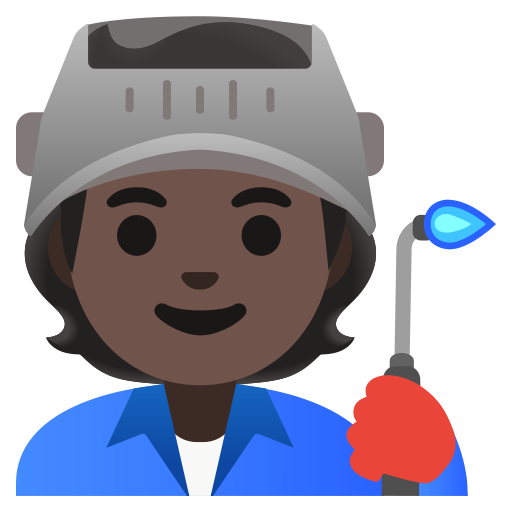
Emoji: 🧑🏿‍🏭